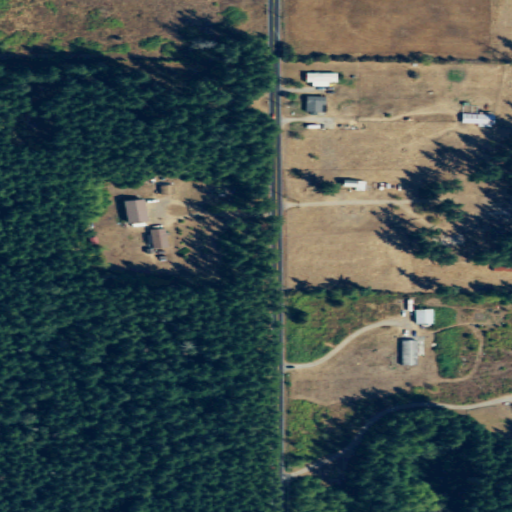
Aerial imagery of mountain in Washington named Monkey Hill containing evergreen forest, low intensity development, grassland, pasture, open development, medium intensity development, shrub, and woody wetlands